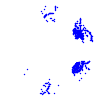
Particle: pion